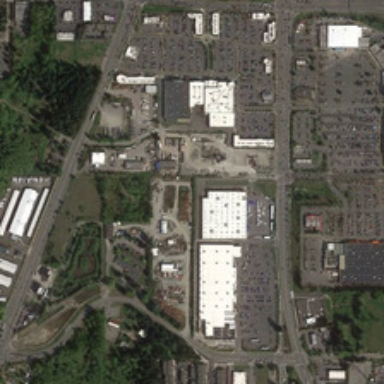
Many green trees and several buildings with many parking lots are in an industrial area .